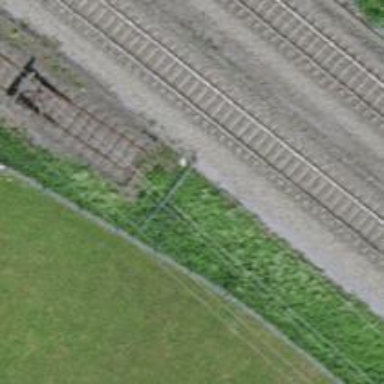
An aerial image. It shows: Railway buffer stop.